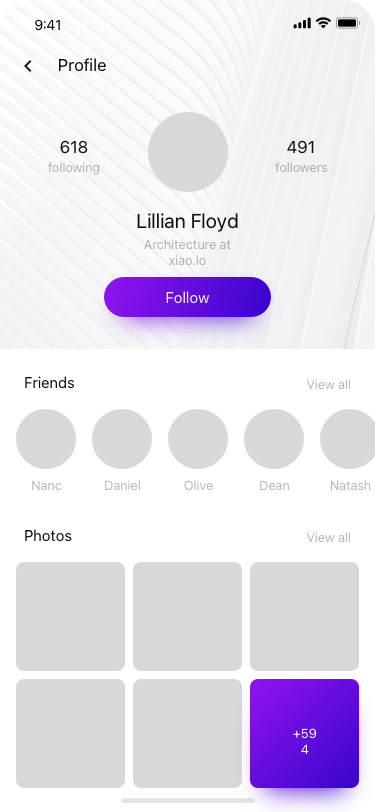
Text in this UI design:
618
491
following
followers
Follow
Profile
Lillian Floyd
Architecture at xiao.io
Photos
View all
+594
Nancy
Daniel
Olive
Deans
Natasha
Friends
View all